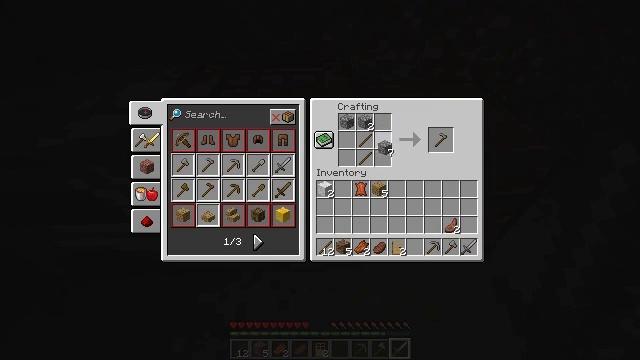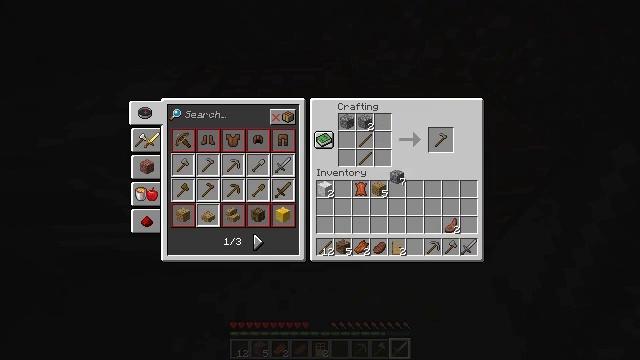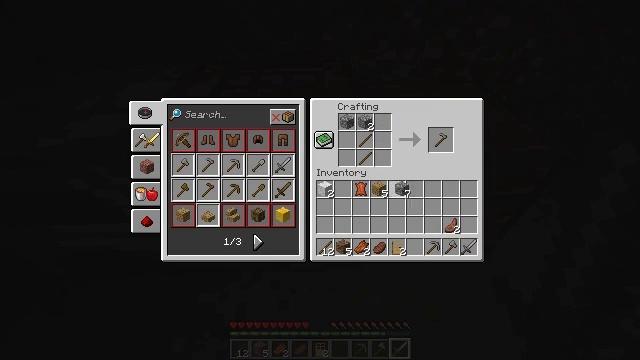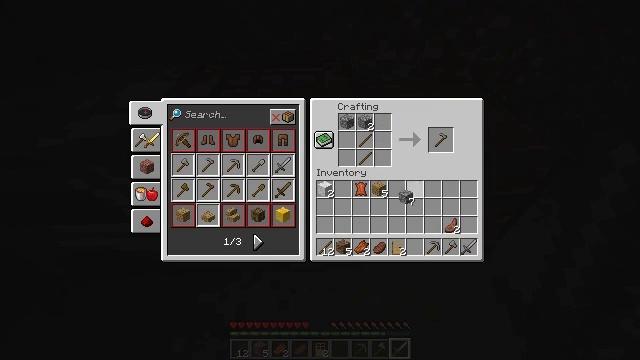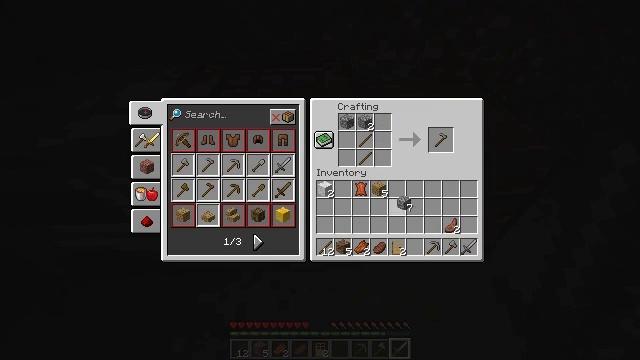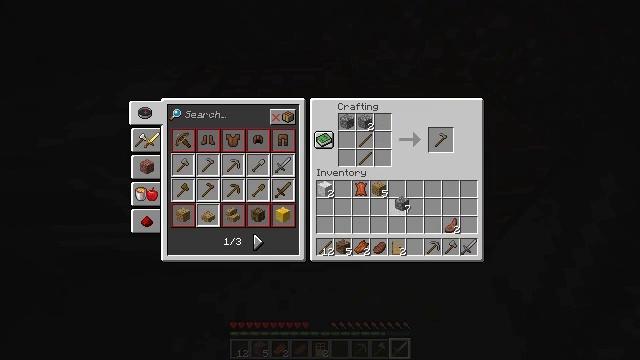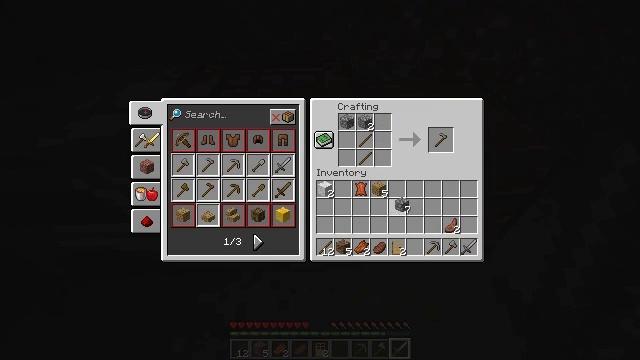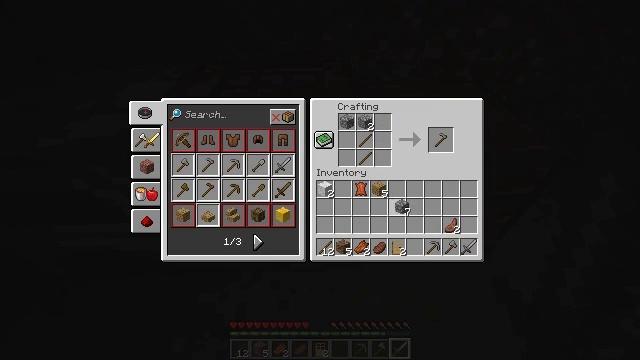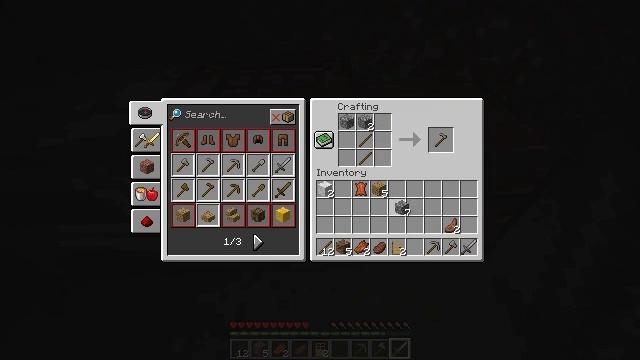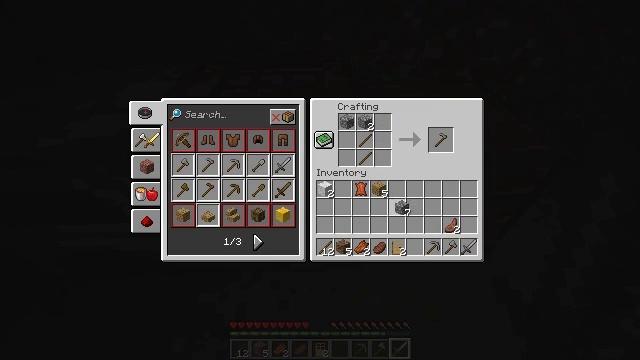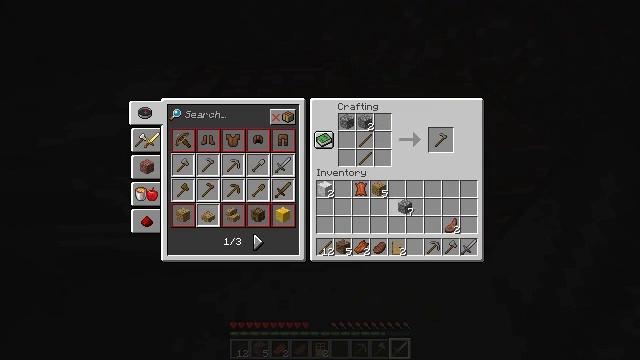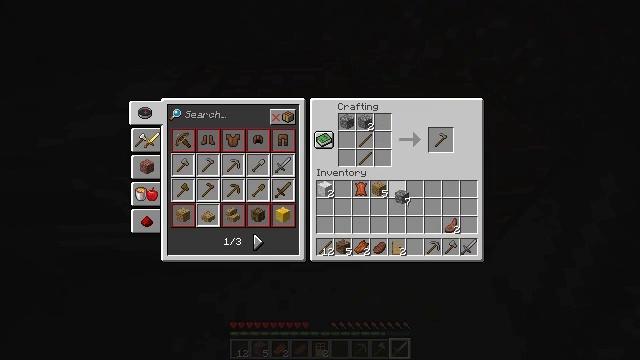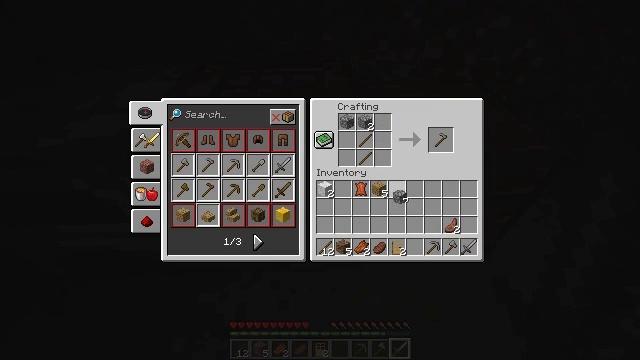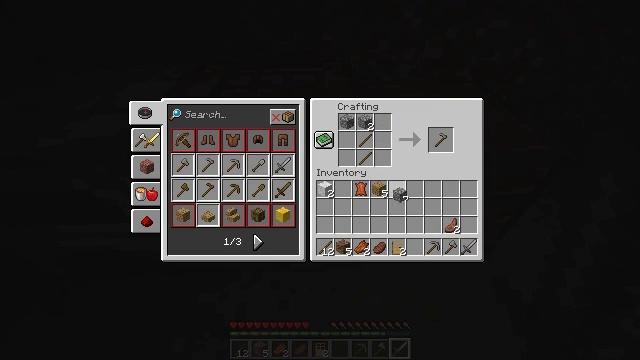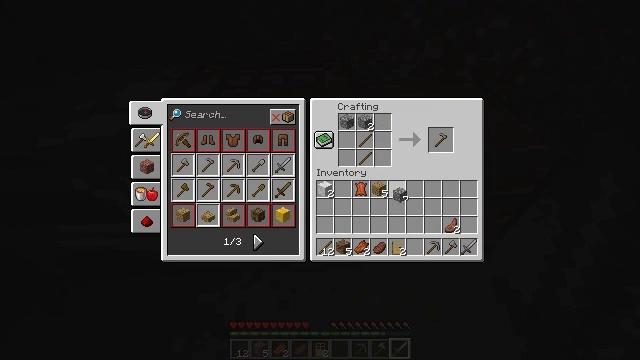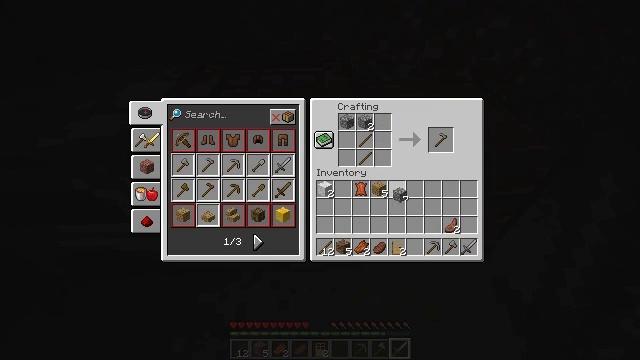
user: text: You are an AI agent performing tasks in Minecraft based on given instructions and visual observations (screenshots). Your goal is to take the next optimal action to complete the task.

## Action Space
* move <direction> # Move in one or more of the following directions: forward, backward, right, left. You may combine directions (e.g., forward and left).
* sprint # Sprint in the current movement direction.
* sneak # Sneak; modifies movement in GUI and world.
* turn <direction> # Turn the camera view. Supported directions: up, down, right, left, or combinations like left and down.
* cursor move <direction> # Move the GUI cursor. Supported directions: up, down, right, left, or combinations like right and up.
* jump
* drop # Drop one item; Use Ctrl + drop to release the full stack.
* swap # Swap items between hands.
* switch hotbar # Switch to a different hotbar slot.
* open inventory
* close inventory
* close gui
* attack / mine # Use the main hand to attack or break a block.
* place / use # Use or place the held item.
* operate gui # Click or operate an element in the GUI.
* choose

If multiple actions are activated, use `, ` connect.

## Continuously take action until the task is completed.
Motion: motion action
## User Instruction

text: Use cobblestone to make a stone hoe.
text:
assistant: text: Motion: cursor move right and down
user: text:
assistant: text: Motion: cursor move down
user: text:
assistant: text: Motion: cursor move down
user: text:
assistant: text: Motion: no_op
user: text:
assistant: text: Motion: no_op
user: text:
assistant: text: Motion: no_op
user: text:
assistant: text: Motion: no_op
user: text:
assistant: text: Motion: no_op
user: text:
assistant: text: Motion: no_op
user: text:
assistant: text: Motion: no_op
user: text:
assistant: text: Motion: cursor move up
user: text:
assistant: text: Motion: no_op
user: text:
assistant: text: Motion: no_op
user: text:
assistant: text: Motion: operate gui
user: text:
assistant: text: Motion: operate gui
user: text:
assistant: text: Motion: no_op
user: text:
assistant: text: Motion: no_op
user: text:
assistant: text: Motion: no_op
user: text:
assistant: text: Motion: cursor move up
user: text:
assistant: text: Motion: no_op
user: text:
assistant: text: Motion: cursor move left and up
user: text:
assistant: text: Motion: no_op
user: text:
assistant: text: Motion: no_op
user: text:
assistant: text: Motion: no_op
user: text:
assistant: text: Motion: no_op
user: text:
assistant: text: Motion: no_op
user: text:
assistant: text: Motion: no_op
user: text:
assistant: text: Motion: no_op
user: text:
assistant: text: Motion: no_op
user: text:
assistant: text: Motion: no_op